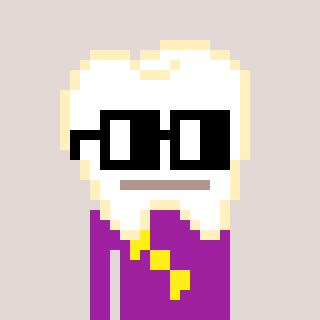
a pixel art character with square black glasses, a tooth-shaped head and a magenta-colored body on a warm background